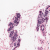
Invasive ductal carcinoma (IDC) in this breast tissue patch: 0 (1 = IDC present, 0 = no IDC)